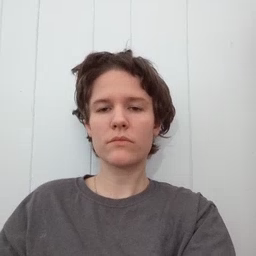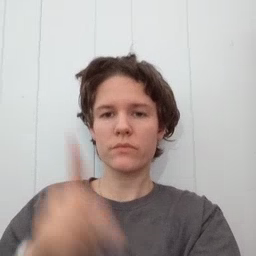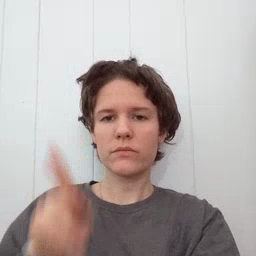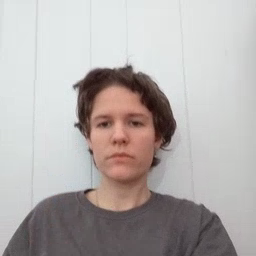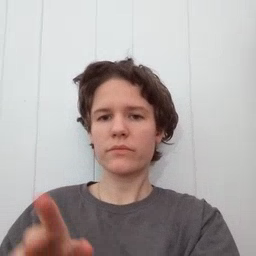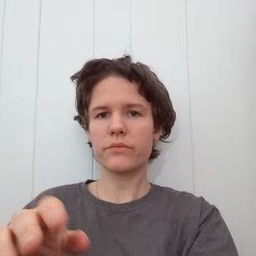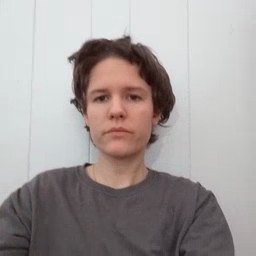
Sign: person